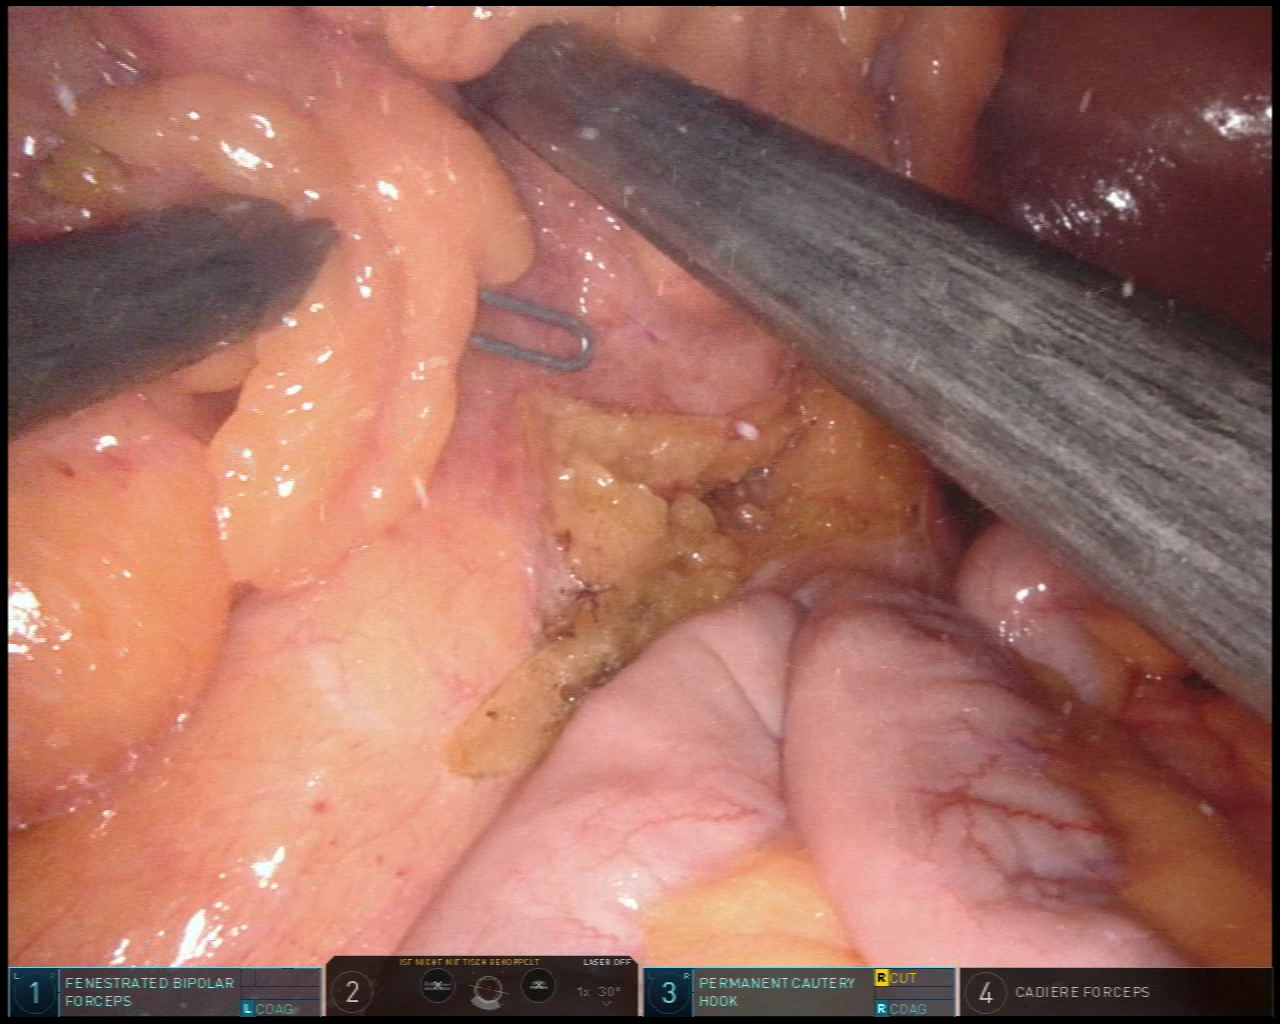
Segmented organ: abdominal_wall
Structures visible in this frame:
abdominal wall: yes
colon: no
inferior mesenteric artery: no
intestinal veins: no
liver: no
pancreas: no
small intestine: yes
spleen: no
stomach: no
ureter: no
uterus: no
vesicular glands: no